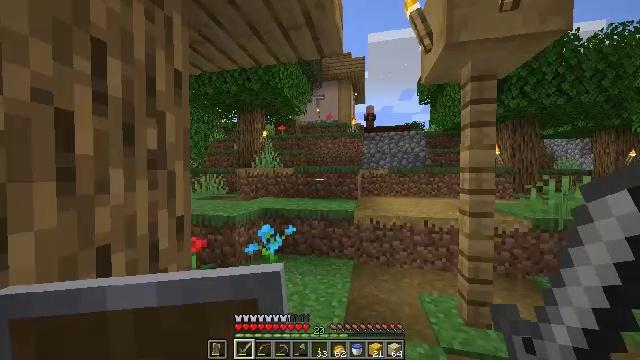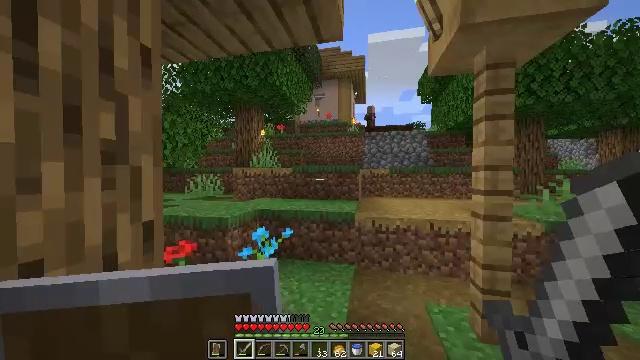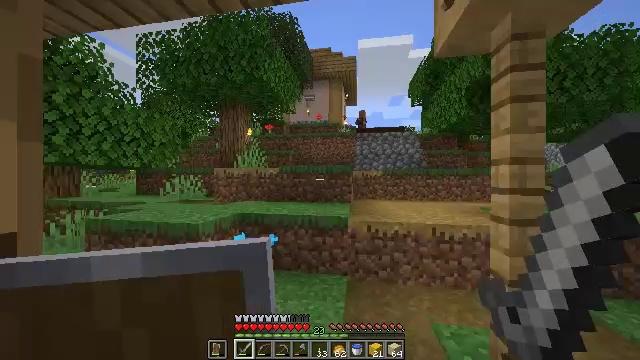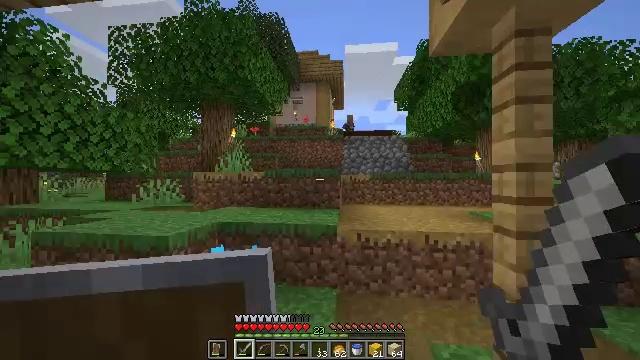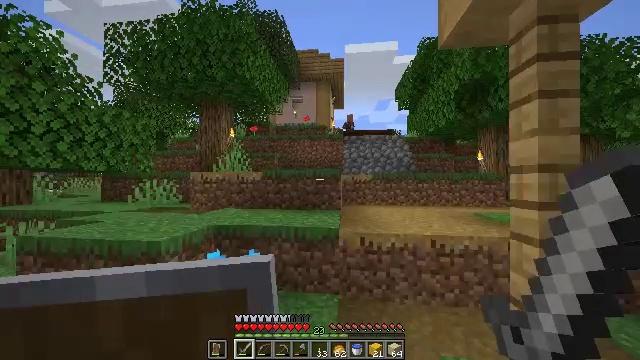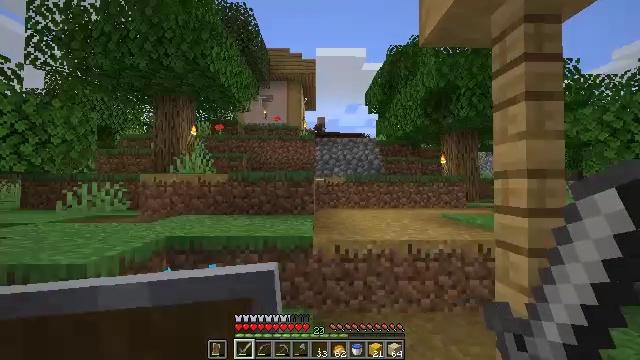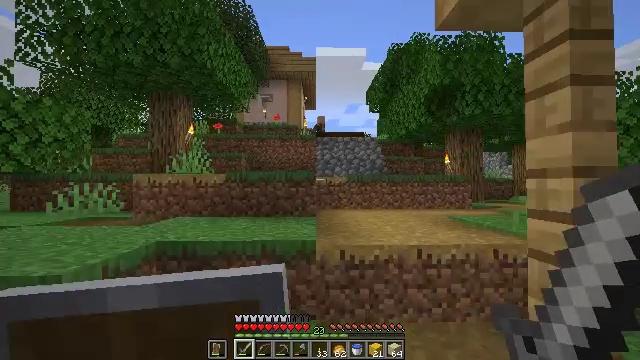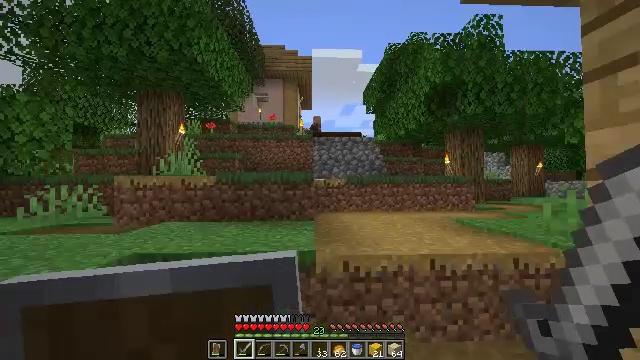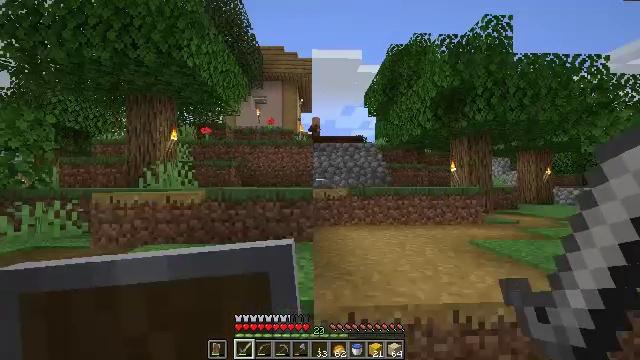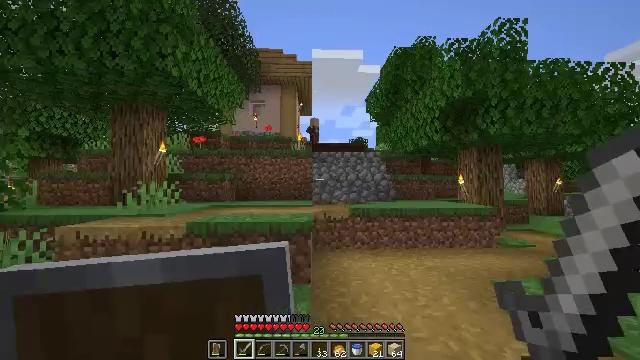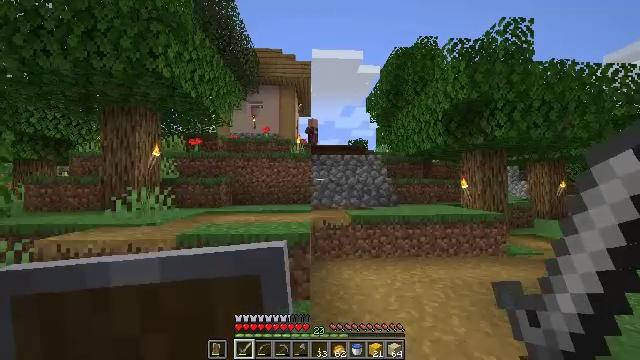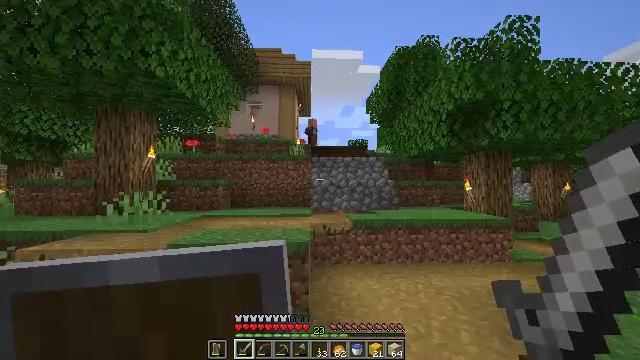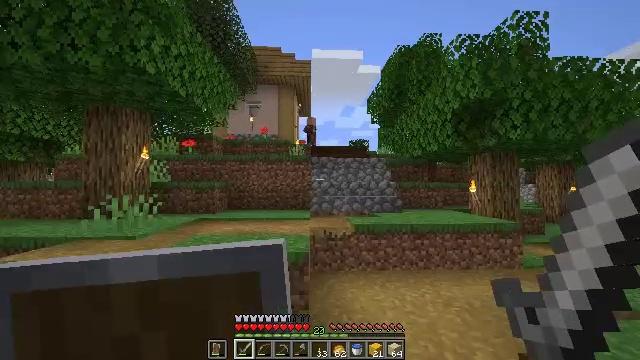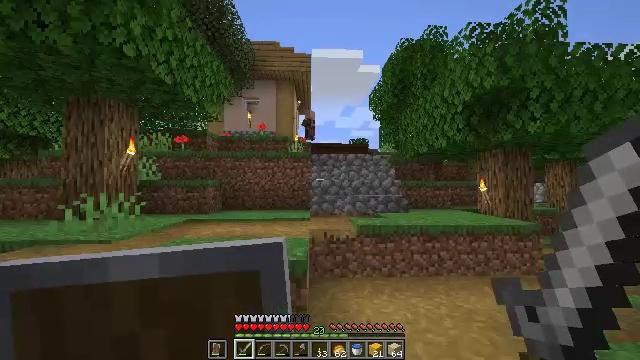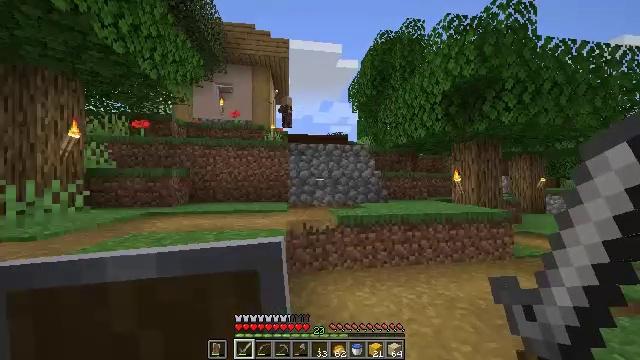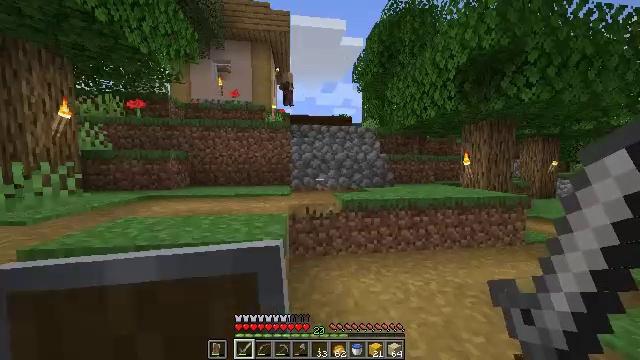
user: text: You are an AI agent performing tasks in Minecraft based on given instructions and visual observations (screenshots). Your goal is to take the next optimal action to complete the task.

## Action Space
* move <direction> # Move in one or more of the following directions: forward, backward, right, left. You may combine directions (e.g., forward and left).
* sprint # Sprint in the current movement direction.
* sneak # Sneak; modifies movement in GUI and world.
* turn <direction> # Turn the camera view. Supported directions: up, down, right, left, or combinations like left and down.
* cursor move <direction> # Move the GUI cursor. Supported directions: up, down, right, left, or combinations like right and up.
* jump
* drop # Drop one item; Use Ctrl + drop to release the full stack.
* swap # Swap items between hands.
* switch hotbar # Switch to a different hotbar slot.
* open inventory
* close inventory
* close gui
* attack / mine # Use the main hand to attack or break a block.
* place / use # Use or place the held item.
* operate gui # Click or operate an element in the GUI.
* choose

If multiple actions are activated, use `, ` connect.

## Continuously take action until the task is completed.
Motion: motion action
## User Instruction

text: Get an azure bluet to use in crafting.
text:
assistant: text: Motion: move forward
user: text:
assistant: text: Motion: move forward, turn right
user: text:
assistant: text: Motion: move forward, turn right and up
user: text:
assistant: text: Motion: move forward
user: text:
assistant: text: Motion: move forward, turn right
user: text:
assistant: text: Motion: move forward
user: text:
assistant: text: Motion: move forward, turn right, jump
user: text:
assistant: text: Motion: move forward, jump
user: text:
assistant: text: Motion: move forward, jump
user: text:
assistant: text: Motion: move forward
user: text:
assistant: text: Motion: move forward
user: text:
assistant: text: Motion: move forward
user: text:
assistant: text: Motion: move forward
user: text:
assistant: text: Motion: move forward, turn right and down
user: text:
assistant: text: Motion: move forward, turn down
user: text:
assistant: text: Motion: move forward, turn left and down, jump
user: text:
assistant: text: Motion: move forward, turn left and down, jump
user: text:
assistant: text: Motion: move forward, jump
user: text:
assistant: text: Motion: move forward
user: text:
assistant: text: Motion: move forward, turn right and up
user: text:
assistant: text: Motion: move forward, turn right and up
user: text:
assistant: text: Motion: move forward, sprint, turn right and up
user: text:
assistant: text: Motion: move forward, sprint, turn right and up
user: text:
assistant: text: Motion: move forward, sprint, turn right and up
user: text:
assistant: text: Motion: move forward
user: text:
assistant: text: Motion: move forward, turn right
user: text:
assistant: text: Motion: move forward, sprint
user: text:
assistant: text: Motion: move forward, sprint
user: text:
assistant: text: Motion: move forward, sprint
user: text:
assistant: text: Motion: move forward